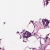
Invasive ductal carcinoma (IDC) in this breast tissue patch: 1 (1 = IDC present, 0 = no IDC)